Question: I have wrote the following code:
'''
import matplotlib.pyplot as plt
import numpy as np
x = np.linspace(0, 5, 100)
y = x**2
plt.plot(x, y)
plt.xlabel("X-axis")
plt.ylabel("Y-axis")
plt.title("graph of $x^2$")
plt.show()
'''
When I run the code, it shows the following error:

I have installed NumPy, successfully, but still getting this warning. How can I get rid of this?
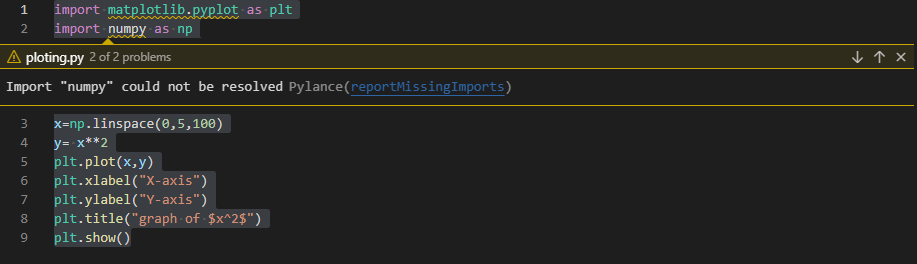
Answer: Try this in VSCode IDE:
(1) ctrl-shift-p
(2) In search box, type python and then select Python: Select Interpreter
(3) select Python 3.10.4 or any one matches your verion
the problem usually caused by IDE didn't pick up the right interpreter